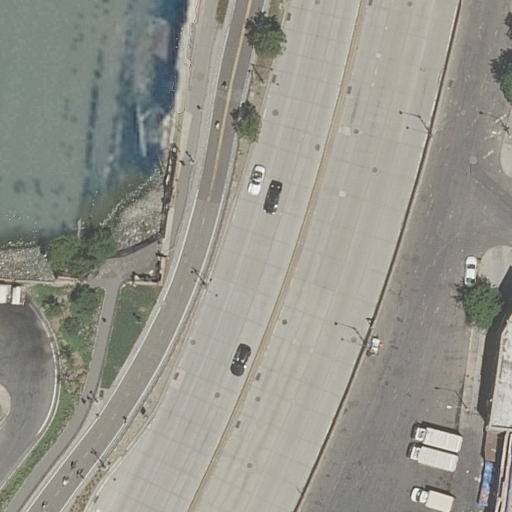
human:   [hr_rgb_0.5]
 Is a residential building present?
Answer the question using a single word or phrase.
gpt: yes

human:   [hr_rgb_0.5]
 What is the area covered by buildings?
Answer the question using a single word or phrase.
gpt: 62m2

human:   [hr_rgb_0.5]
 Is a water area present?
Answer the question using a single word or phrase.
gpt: yes

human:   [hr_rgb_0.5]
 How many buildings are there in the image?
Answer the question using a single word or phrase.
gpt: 1

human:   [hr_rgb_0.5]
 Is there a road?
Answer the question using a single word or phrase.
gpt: yes

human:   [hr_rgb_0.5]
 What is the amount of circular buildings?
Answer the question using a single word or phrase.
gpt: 0

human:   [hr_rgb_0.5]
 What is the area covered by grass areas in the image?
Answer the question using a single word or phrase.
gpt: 498m2

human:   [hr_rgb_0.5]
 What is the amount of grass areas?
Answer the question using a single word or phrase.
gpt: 6

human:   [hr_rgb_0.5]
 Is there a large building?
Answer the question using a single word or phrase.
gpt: no

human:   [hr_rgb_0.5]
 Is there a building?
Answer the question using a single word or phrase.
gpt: yes

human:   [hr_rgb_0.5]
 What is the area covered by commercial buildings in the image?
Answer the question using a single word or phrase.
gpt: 0m2

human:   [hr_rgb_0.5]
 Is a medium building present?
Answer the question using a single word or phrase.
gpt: no

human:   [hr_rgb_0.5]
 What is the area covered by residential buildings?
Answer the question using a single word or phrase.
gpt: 62m2

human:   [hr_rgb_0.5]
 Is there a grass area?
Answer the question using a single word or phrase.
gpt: yes

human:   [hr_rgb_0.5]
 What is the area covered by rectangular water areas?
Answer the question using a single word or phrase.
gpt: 0m2

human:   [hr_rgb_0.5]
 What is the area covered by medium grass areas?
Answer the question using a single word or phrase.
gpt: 368m2

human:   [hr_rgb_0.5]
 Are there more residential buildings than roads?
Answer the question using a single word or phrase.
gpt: no

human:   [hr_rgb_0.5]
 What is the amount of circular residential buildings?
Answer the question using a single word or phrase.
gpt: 0

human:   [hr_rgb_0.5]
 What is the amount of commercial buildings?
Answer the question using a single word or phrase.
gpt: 0

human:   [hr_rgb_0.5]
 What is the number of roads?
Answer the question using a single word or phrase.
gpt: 11

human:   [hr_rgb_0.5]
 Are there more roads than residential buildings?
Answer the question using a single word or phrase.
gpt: yes

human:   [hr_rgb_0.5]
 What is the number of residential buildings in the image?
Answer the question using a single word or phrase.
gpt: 1

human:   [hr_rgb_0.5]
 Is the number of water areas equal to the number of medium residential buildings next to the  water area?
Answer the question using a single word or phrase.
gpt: no

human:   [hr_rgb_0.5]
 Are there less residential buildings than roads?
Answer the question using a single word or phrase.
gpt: yes

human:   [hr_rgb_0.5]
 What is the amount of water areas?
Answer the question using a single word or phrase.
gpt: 1

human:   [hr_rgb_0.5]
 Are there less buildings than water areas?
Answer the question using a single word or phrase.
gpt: no

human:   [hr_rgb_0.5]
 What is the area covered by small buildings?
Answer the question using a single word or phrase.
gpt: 62m2

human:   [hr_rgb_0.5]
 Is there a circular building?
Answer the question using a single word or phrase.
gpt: no

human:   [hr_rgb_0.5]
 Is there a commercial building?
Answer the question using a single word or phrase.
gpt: no

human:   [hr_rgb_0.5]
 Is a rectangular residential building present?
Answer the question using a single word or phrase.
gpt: no

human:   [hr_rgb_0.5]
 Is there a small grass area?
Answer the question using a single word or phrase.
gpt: yes

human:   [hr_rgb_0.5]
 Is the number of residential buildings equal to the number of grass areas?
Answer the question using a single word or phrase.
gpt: no

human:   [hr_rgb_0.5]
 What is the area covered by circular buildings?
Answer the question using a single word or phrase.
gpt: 0m2

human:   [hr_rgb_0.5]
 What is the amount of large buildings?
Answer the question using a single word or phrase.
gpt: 0

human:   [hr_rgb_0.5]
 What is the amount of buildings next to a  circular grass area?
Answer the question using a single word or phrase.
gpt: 0

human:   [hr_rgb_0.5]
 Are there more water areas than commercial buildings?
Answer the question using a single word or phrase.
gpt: yes

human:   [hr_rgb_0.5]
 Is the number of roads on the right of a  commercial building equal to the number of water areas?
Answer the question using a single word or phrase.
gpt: no

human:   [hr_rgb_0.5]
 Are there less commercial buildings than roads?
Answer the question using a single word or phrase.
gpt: yes

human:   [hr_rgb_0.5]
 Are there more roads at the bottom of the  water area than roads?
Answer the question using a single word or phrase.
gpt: no

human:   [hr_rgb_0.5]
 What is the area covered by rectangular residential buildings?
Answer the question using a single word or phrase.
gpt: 0m2

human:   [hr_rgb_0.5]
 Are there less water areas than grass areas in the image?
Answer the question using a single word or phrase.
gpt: yes

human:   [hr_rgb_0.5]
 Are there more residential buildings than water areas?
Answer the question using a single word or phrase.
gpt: no

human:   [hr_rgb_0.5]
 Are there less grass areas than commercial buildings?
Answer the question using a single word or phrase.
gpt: no

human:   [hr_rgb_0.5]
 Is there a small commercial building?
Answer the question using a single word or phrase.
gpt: no

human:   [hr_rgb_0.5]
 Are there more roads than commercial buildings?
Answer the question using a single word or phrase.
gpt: yes

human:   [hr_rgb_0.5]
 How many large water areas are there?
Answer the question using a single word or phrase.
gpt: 1

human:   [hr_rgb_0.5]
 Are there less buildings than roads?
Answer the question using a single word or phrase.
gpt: yes

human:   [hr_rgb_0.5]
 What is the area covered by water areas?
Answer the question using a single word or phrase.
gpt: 1605m2

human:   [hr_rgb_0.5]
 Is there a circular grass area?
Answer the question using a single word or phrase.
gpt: no

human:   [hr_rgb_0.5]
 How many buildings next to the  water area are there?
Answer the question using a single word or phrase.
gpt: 1

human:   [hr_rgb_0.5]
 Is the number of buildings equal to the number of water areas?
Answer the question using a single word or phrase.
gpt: yes

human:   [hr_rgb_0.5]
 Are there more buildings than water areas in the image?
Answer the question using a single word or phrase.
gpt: no

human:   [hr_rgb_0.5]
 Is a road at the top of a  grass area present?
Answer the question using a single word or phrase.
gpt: yes

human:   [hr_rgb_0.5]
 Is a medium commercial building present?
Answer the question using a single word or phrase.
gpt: no

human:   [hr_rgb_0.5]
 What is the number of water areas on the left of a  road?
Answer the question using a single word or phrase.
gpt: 1

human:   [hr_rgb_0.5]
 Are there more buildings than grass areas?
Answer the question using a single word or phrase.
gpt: no

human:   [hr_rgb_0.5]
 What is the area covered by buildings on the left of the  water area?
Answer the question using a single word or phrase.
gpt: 0m2

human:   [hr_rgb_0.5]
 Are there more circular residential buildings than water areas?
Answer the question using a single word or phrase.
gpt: no

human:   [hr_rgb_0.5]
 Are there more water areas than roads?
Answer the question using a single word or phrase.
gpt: no

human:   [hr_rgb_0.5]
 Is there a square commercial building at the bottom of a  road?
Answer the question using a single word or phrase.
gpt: no

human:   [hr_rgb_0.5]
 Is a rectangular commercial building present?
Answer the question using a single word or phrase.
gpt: no

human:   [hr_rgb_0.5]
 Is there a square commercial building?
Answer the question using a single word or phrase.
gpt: no

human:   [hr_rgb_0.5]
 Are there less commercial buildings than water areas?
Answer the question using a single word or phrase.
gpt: yes

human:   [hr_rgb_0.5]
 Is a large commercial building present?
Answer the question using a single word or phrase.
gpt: no